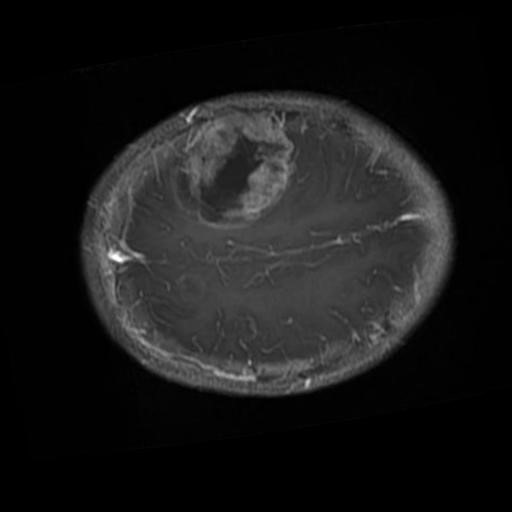
Label: brain_glioma